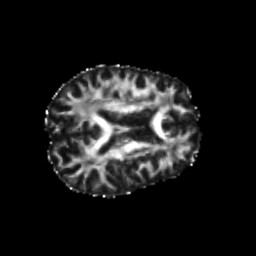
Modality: FA
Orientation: axial
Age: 26
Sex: male
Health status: healthy
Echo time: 0.074 s